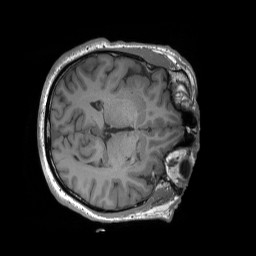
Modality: T1w
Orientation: axial
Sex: male
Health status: ill
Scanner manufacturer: siemens
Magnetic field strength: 3 T
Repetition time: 1.66 s
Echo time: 0.00254 s